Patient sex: F
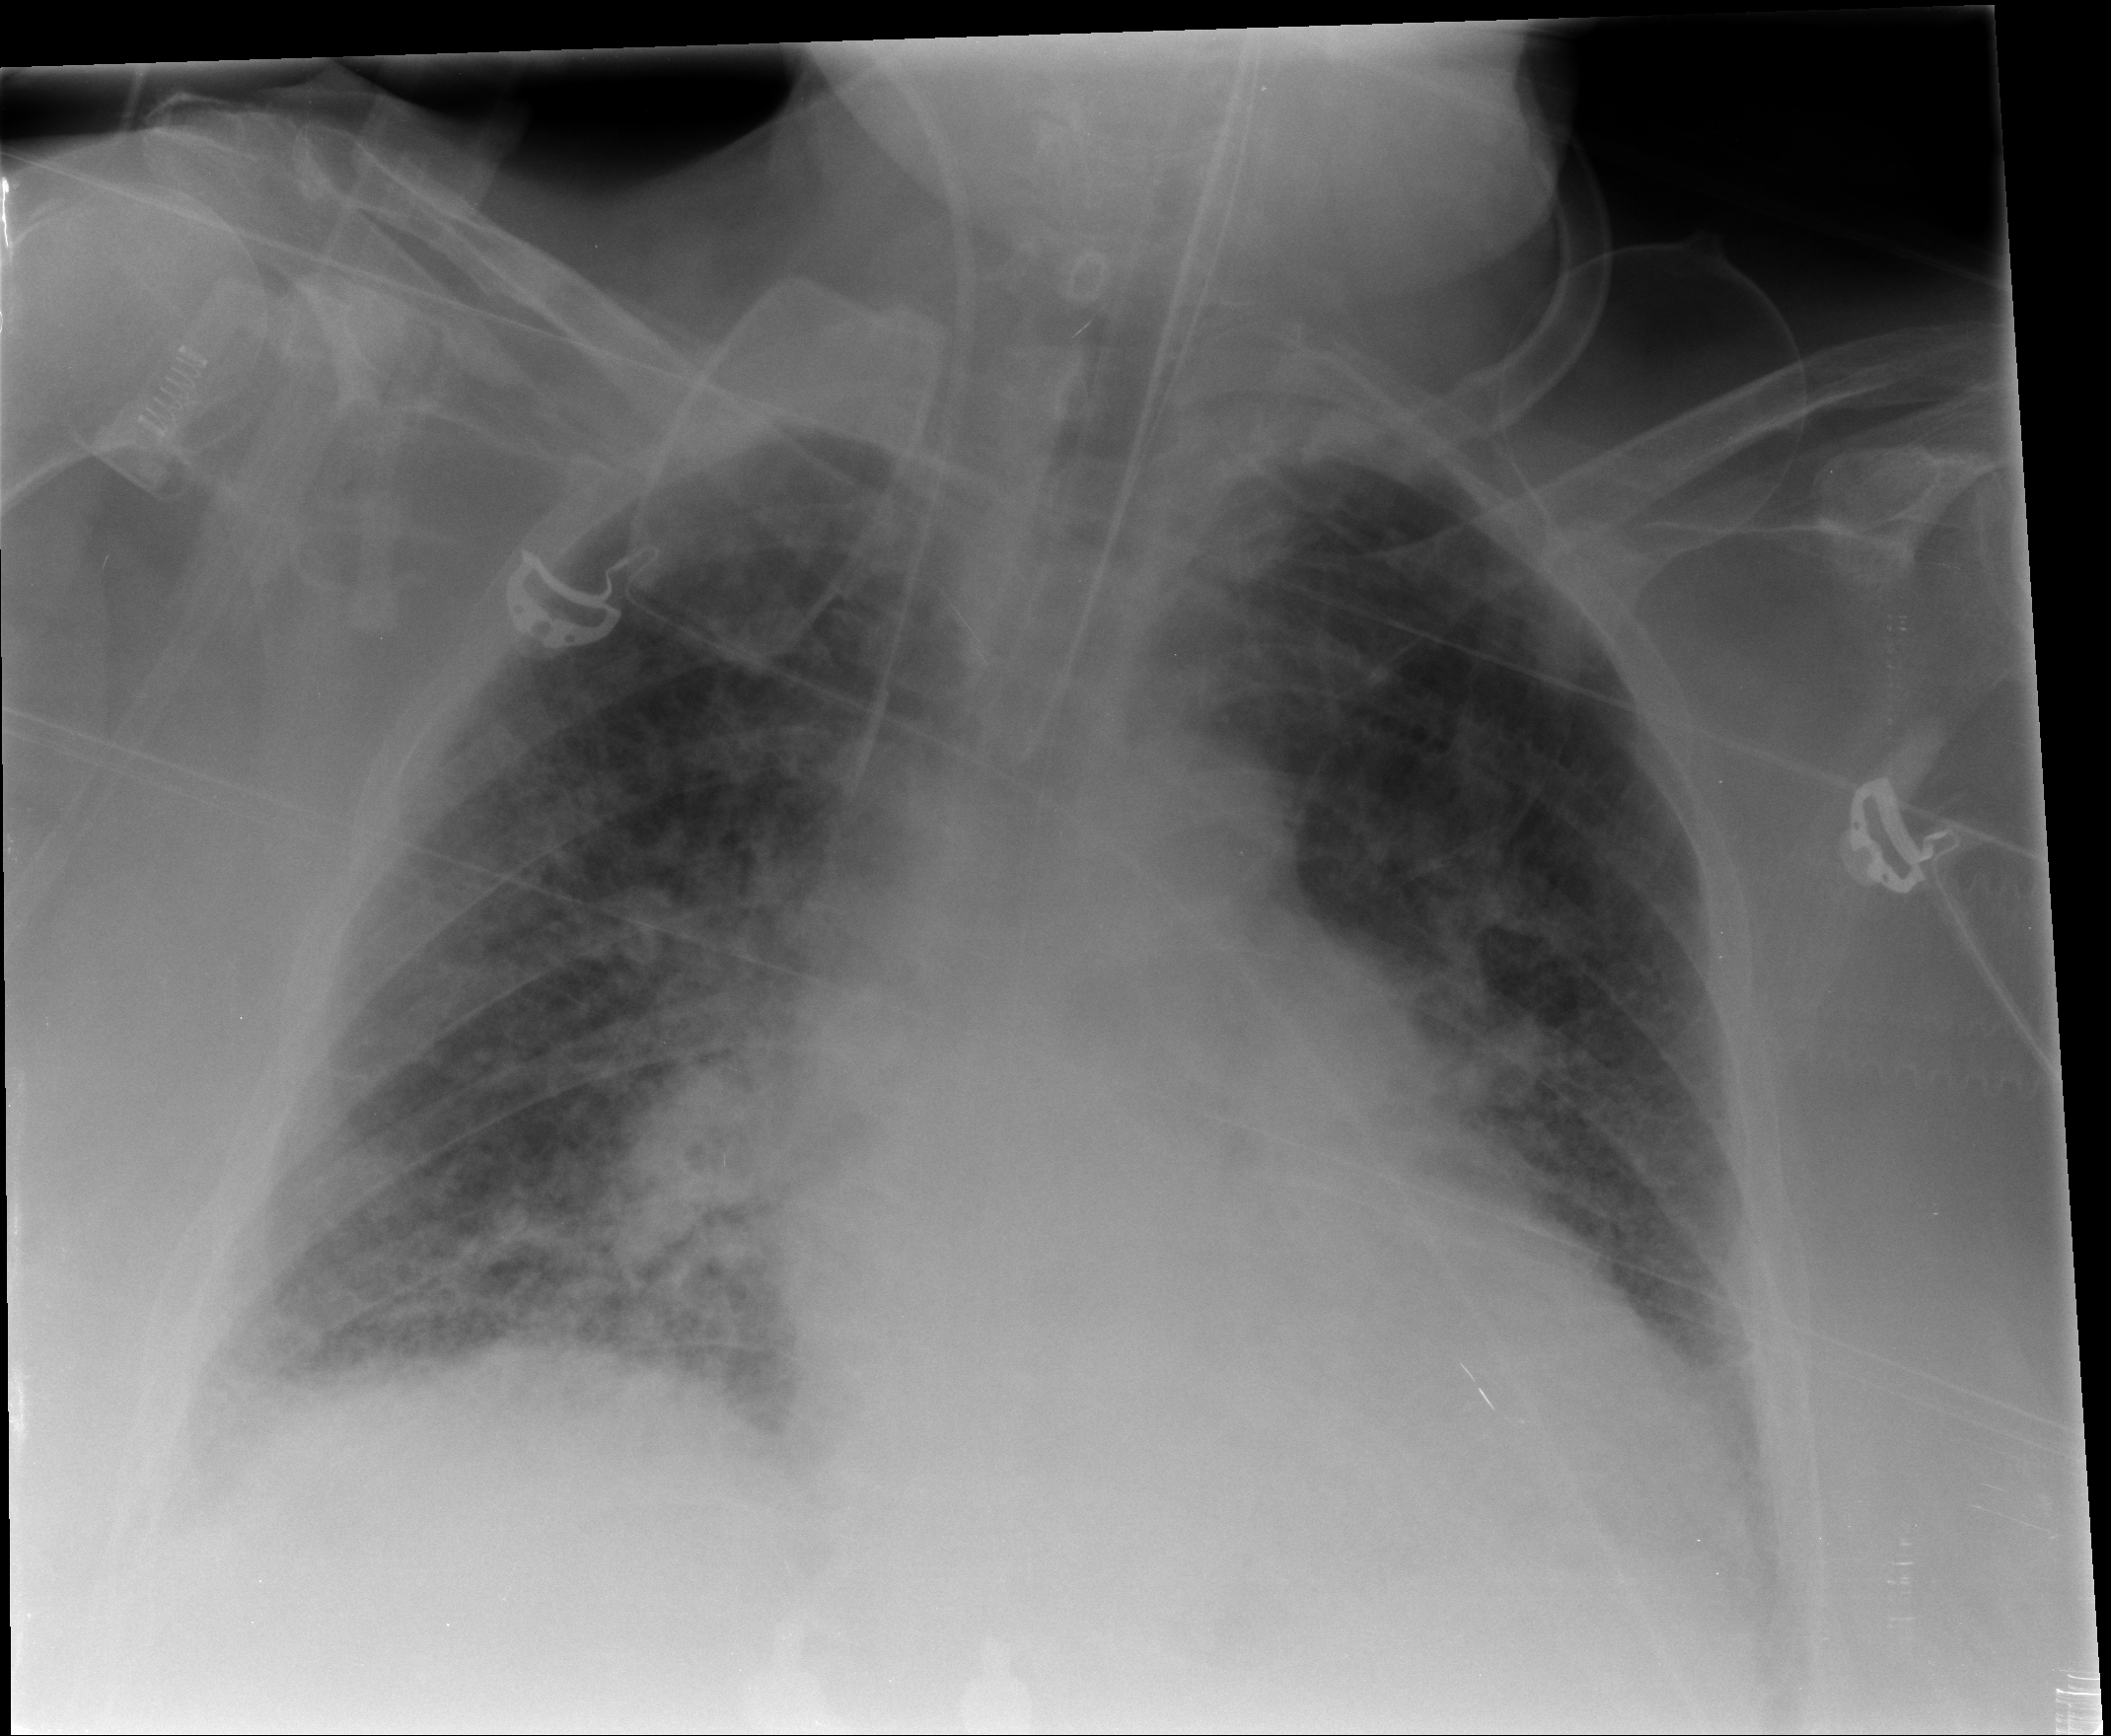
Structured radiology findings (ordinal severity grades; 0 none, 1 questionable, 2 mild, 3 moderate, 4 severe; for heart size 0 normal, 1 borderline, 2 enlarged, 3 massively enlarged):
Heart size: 2
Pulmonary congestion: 2
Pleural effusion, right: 2
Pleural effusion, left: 1
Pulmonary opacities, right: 2
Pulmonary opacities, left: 2
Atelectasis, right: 2
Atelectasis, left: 2